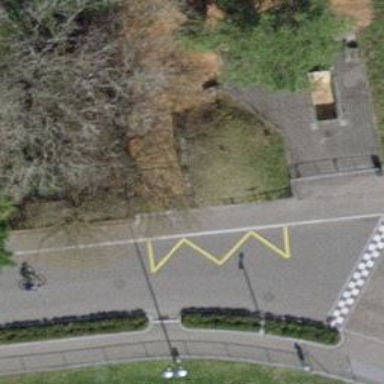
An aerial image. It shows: Bus stop with sheltered platform for public transport.